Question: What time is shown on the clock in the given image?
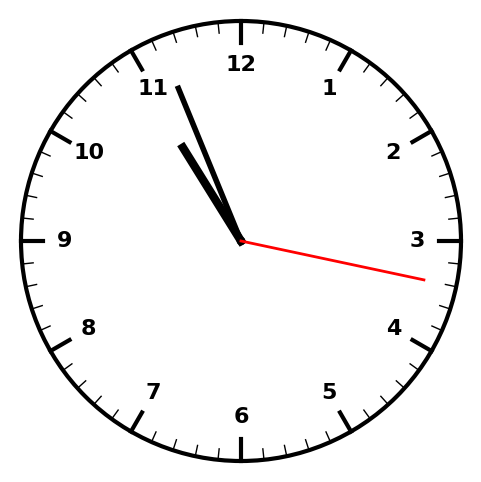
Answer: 10:56:17